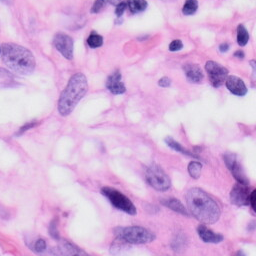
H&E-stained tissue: Skin